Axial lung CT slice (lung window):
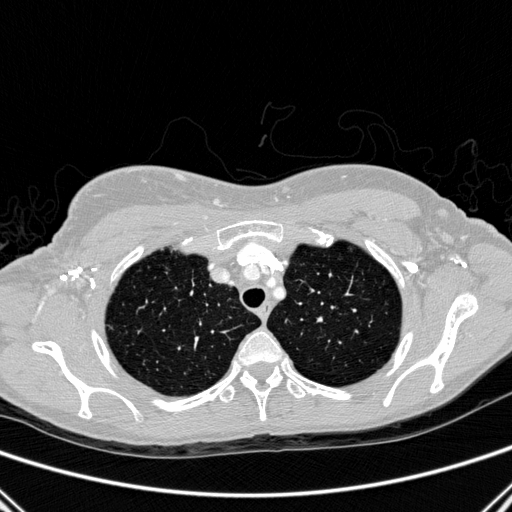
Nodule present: no